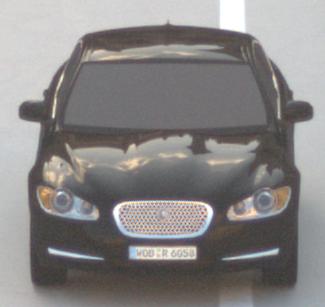
Make: Jaguar
Model: XF 3.0 V6
Detailed model: XF (X250) Limousine
Model produced from: 2010/02
Model produced until: 2010/10
Doors: 4
Color: black
Road condition: dry road
Daytime: sunrise or sunset
Contrast: low contrast